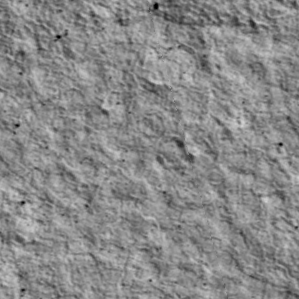
Label: non_frost